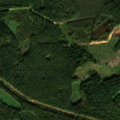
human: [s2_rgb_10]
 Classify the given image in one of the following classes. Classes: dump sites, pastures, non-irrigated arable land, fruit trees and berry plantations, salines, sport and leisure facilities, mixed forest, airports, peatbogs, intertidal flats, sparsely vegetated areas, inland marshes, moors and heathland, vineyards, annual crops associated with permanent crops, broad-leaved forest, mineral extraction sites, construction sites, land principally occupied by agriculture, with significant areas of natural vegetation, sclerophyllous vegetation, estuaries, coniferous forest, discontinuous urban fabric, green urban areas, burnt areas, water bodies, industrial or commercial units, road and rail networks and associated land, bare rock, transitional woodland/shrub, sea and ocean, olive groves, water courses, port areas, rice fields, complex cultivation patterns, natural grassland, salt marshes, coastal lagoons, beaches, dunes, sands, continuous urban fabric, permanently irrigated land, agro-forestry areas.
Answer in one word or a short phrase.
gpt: coniferous forest, mixed forest, transitional woodland/shrub